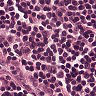
Metastatic tissue present: no